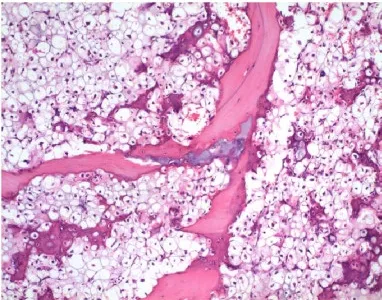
Hematoxylin and eosin staining of sections from our patient's pelvic tumor mass and skull metastasis. (B) Focally within the stalk of the osteochondroma, the tumor had features of clear cell chondrosarcoma.
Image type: pathology (h&e)